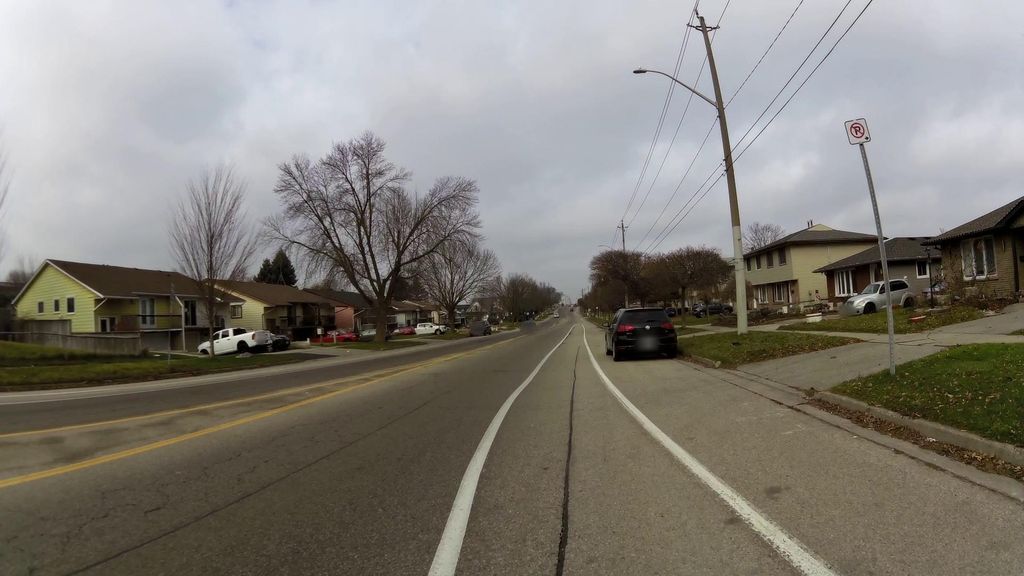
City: kitchener-waterloo